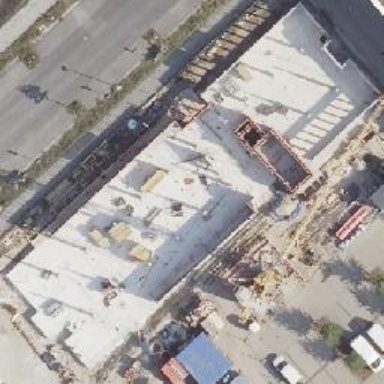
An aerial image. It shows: Part of building.